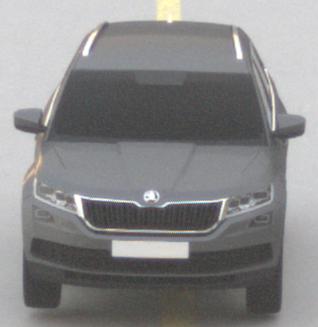
Make: Skoda
Model: Kodiaq 1.4 TSI
Detailed model: Kodiaq
Model produced from: 2017/03
Model produced until: 2018/05
Doors: 5
Color: gray
Road condition: dry road
Daytime: sunrise or sunset
Contrast: low contrast